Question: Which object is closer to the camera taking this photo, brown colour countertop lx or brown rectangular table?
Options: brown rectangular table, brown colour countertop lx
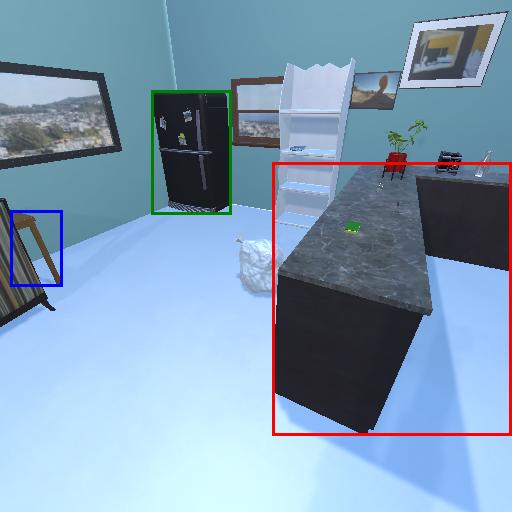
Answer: brown rectangular table